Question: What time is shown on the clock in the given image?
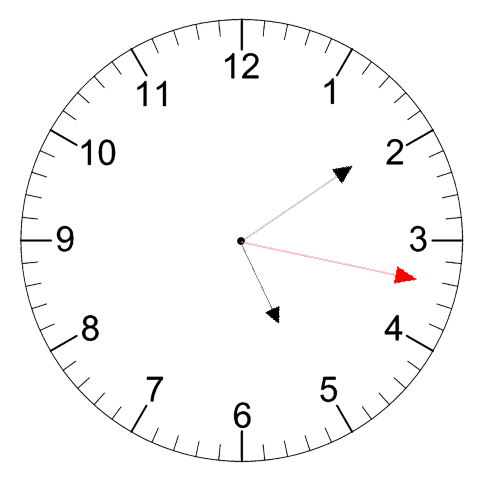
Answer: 05:09:17